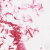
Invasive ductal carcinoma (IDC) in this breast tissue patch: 0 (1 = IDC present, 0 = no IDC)